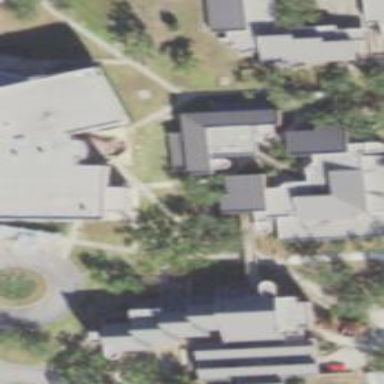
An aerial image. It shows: View of university building.